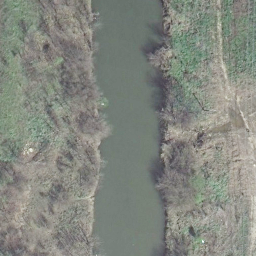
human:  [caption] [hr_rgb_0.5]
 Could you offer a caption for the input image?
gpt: It is a river with dense forest on both banks of the river .

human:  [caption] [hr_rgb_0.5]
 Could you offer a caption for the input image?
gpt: A river with dense forest on both banks of the river .

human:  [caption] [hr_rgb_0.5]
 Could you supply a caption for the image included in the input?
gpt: Green plants flourish on both banks of the river .

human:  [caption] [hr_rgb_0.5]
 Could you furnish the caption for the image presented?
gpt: Lots of green plants flourish on both banks of the river .

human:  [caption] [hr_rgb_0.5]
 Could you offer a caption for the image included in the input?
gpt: A river goes through a dense forest .